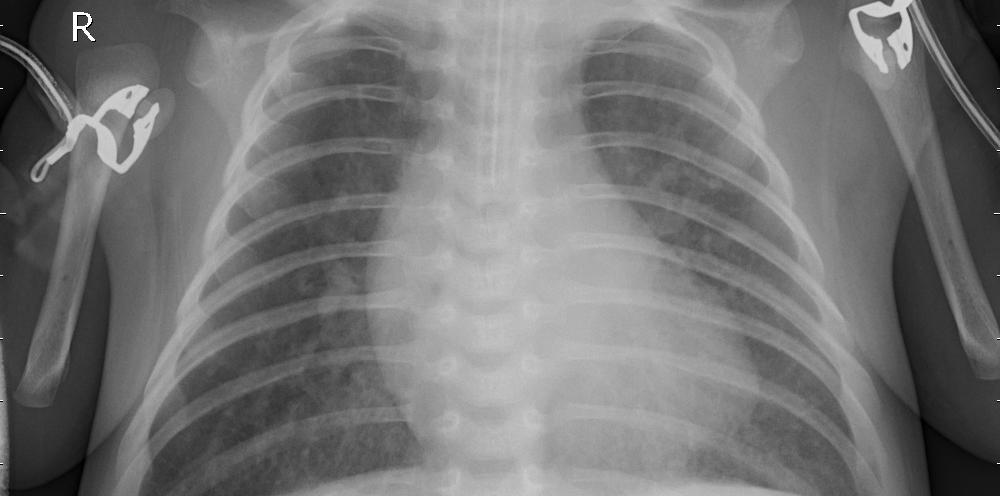
Diagnosis: PNEUMONIA